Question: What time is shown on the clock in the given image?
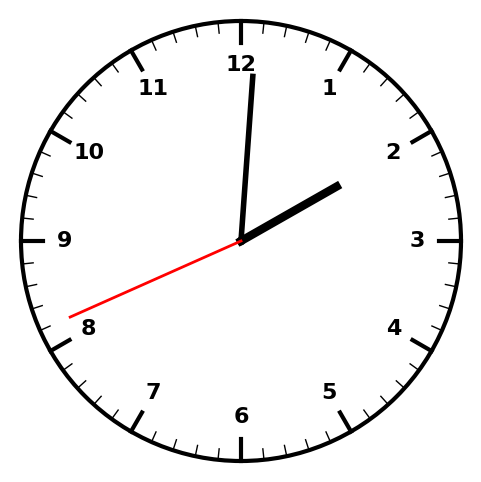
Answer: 02:00:41